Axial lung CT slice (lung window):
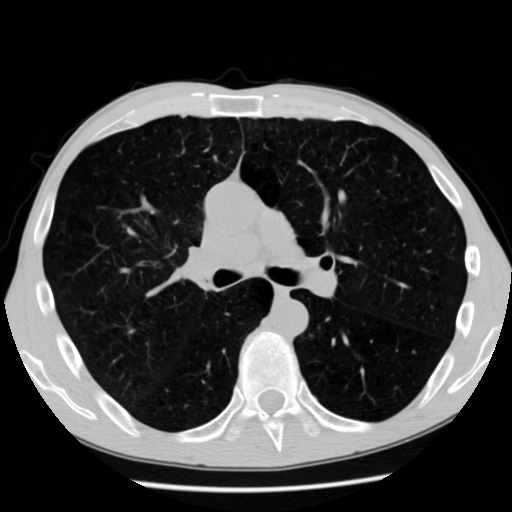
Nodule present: no